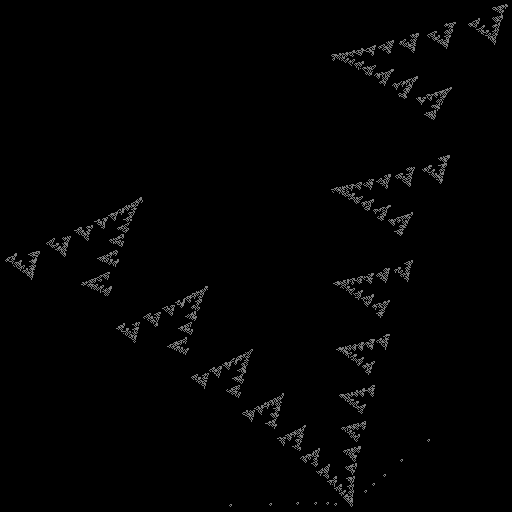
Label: zigzag